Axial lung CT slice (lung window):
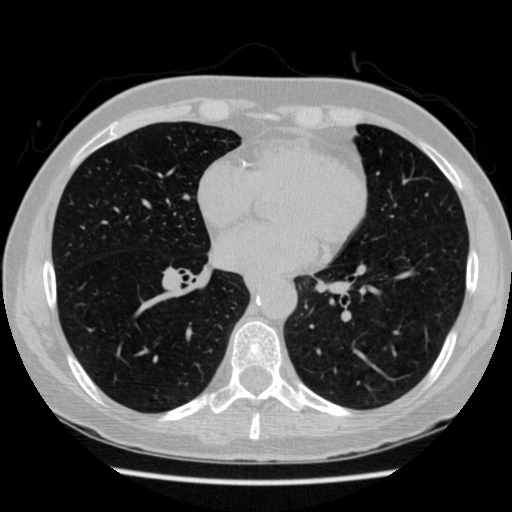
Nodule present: no